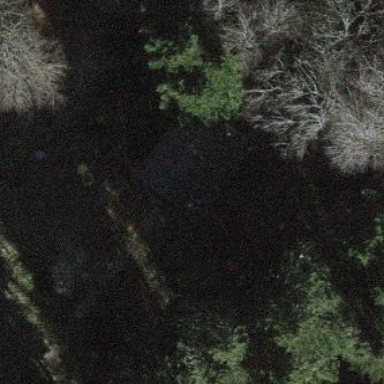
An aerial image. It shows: Cabin.